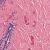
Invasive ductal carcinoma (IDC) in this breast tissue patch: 0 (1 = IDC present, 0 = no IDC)